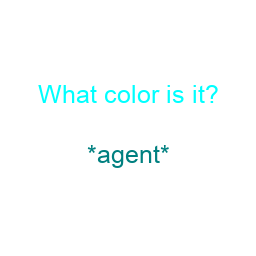
Color: teal
Color name shown: magenta
Background color: white
Question text color: cyan